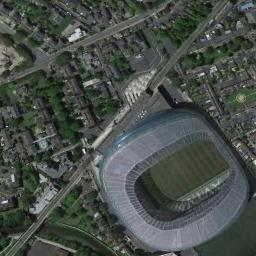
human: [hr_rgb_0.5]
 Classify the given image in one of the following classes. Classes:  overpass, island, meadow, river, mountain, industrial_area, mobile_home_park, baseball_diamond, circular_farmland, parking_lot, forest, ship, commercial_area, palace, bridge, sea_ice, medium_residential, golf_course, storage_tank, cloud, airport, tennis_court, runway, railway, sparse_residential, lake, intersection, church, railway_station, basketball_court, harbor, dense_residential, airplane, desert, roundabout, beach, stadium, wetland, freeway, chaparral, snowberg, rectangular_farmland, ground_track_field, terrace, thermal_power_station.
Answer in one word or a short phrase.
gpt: stadium